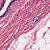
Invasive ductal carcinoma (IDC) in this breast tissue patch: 0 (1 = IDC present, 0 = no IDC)